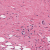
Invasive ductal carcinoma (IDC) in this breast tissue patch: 0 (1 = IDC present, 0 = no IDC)